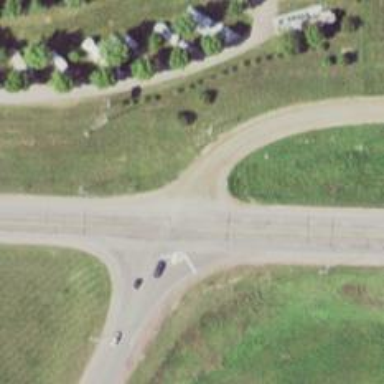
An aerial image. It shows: Stop road.